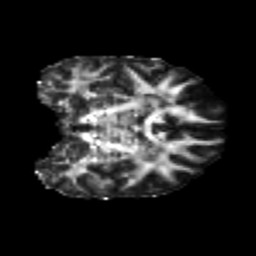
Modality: FA
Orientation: coronal
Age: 26
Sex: female
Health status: healthy
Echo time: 0.074 s